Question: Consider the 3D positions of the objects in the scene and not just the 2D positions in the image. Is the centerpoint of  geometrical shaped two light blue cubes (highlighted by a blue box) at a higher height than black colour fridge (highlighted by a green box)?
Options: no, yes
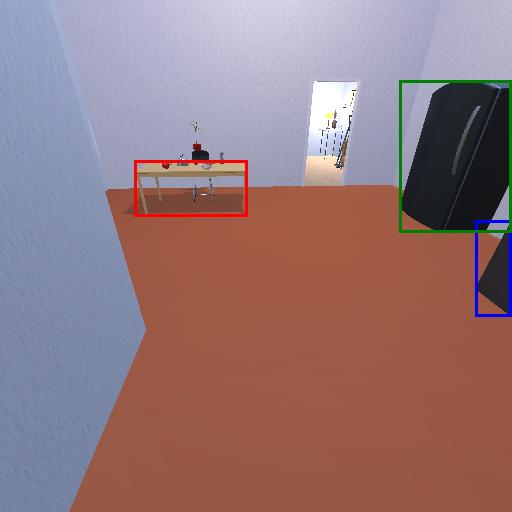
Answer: no